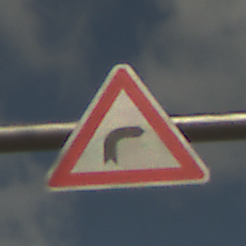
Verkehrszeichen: KurveRechts
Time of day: Midday
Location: Outdoor (RoadRail)
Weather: PartlyCloudy
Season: NotSpecified
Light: Natural